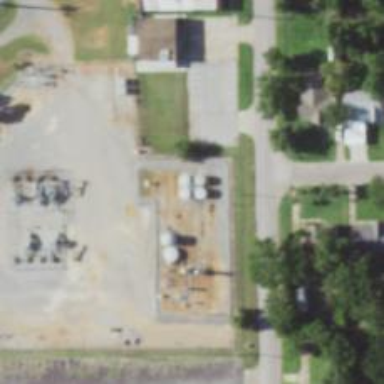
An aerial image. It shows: Storage tank that is man-made.